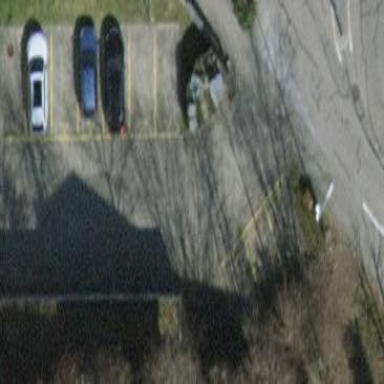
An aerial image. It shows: Asphalt parking aisle along service road.